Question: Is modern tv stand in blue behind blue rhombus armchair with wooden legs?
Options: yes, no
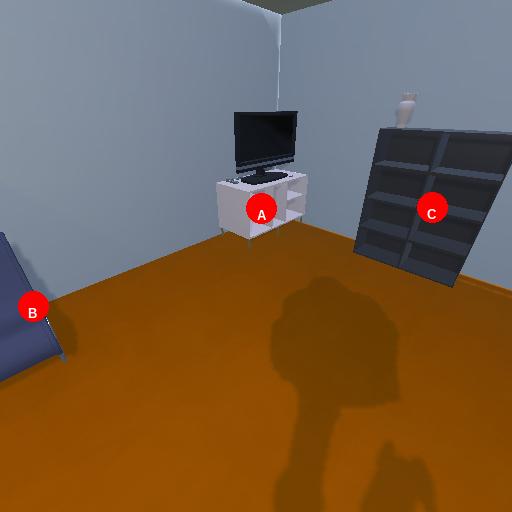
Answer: yes